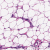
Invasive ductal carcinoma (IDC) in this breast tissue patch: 0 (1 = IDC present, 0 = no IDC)